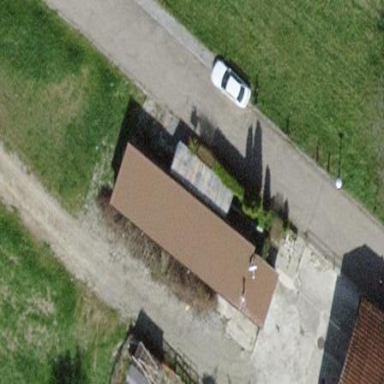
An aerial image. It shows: Barn.